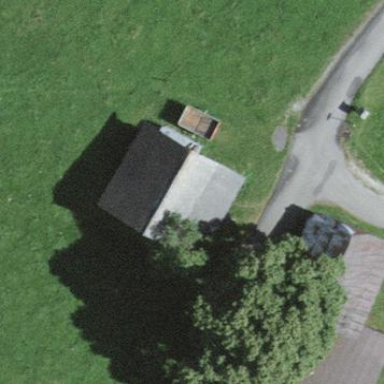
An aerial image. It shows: Rural barn.